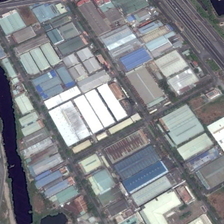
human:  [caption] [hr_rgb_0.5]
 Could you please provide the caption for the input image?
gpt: many rectangle buildings are in an industrial area near a river and a road .

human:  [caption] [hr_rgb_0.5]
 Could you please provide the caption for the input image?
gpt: many rectangle buildings are in an industrial area near a river and a road .

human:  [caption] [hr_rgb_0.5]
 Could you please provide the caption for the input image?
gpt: many rectangle buildings are in an industrial area near a river and a road .

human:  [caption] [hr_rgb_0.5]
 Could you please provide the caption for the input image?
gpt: many rectangle buildings are in an industrial area near a river and a road .

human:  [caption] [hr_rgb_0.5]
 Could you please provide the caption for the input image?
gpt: many rectangle buildings are in an industrial area near a river and a road .